Field crop: maize
Growth stage: 2
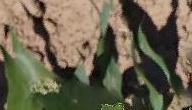
Species: maize